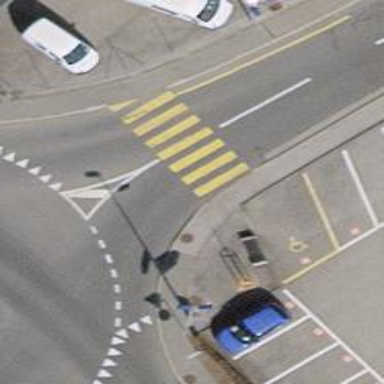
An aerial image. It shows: Zebra crossing on the road.